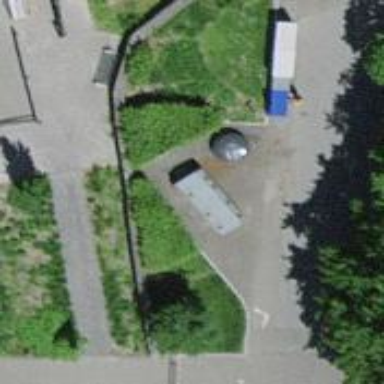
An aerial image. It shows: Waste disposal facility.